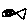
Label: fish